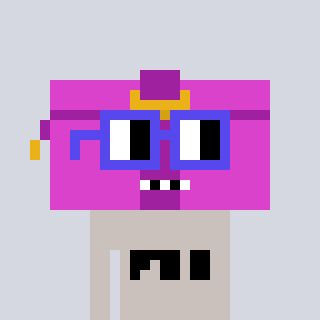
a pixel art character with square blue glasses, a clutch-shaped head and a foggrey-colored body on a cool background